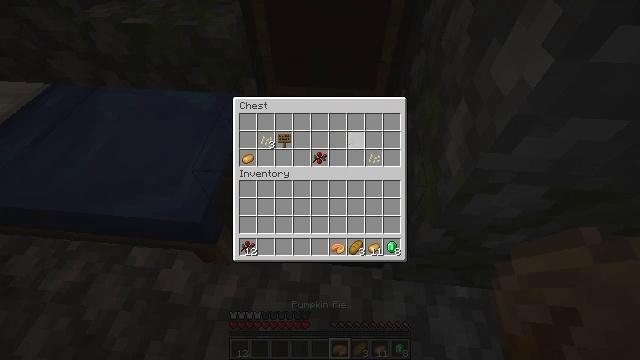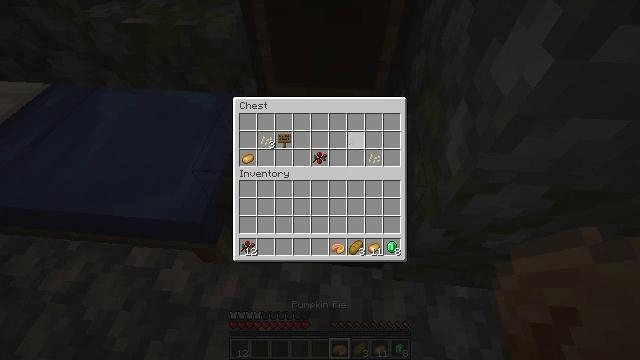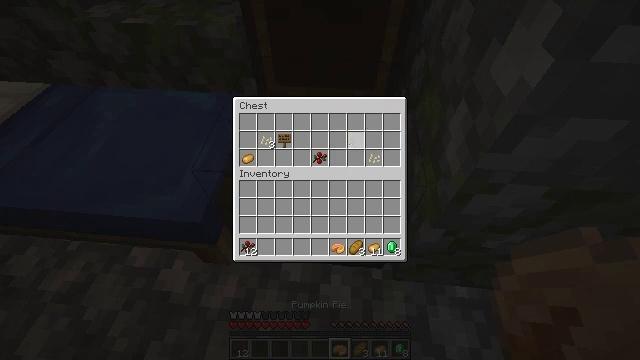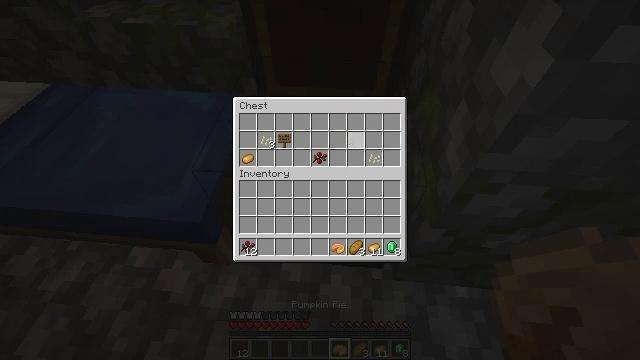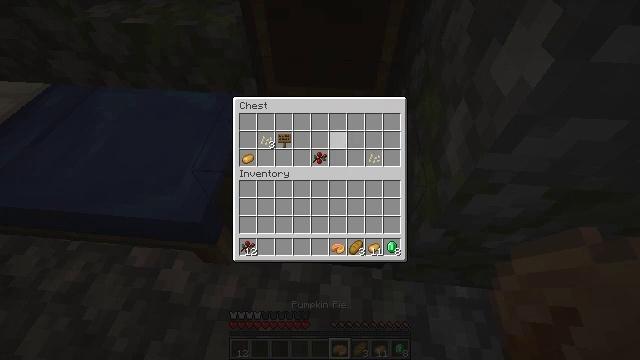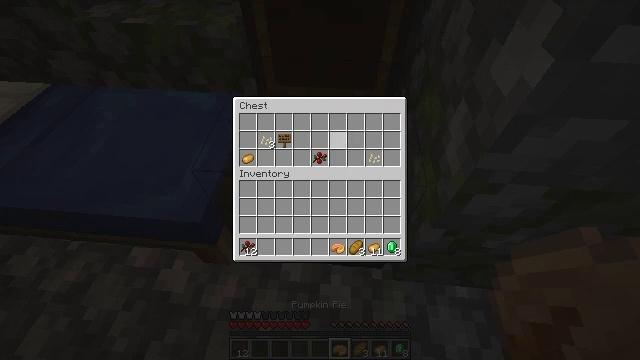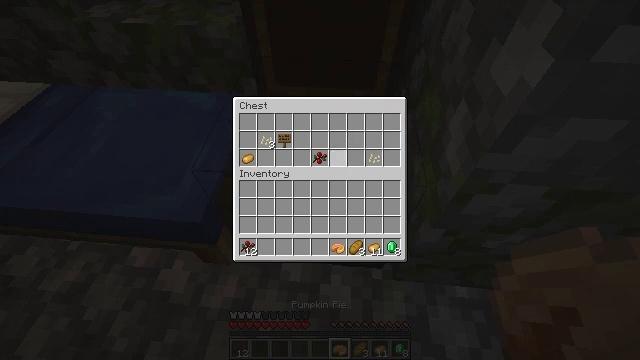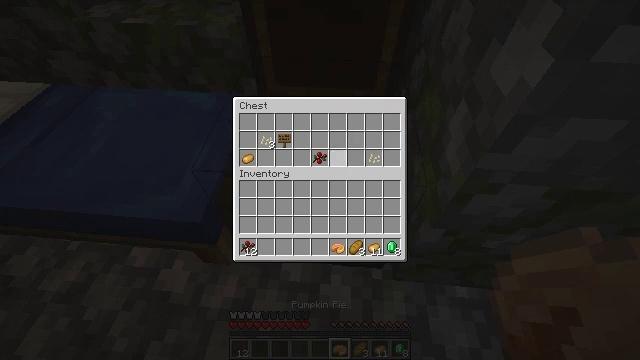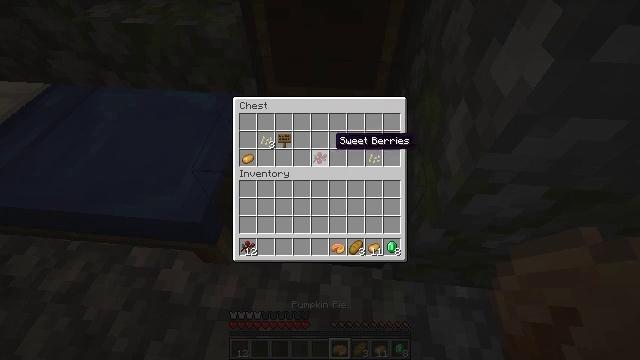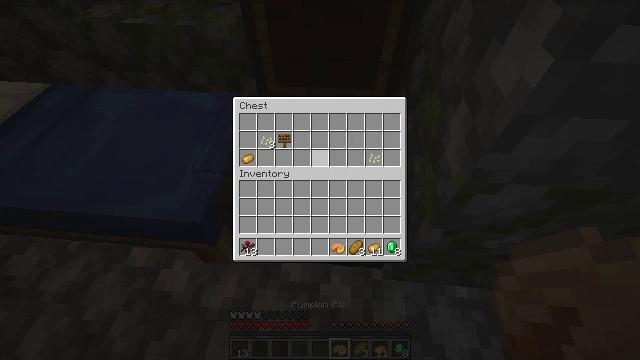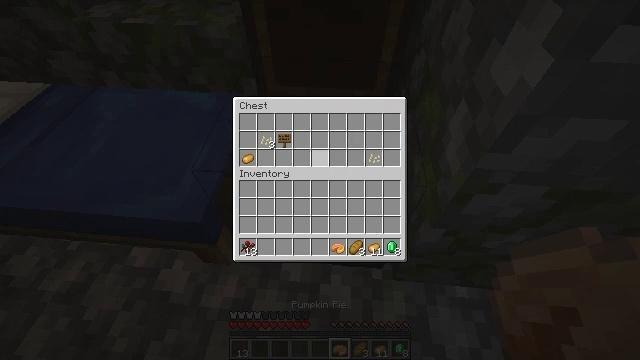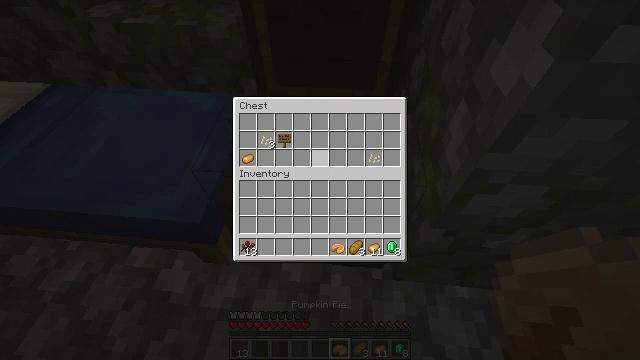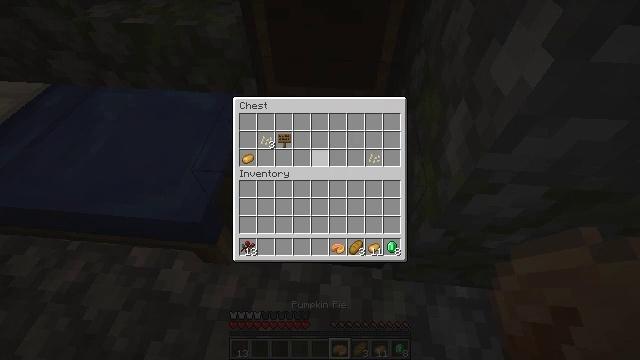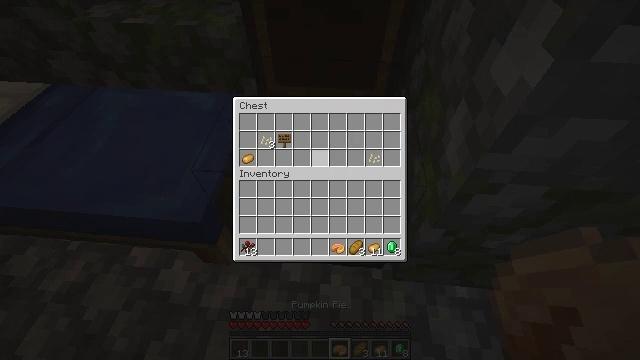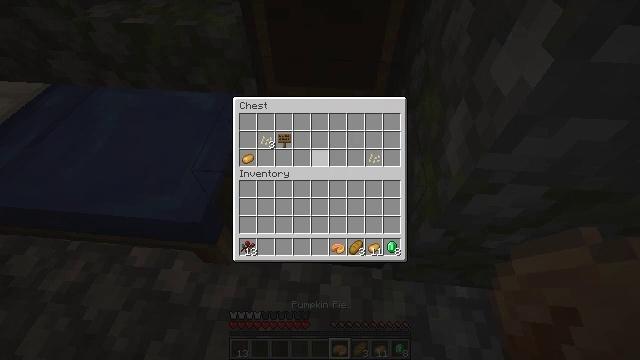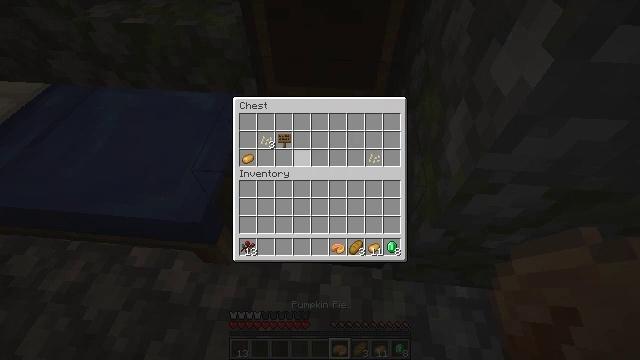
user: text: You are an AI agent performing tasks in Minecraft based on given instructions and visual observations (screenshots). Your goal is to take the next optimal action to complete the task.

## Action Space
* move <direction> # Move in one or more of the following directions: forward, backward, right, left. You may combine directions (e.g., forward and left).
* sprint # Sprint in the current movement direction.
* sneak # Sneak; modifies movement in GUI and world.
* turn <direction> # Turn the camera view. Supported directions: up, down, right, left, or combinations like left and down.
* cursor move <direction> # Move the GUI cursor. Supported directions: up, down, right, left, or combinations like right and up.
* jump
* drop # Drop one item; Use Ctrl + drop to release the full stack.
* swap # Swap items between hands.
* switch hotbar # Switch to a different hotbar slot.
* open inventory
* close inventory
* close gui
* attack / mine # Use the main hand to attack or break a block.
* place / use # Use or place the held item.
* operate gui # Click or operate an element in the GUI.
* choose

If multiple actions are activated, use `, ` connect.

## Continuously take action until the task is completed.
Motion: motion action
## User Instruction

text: Break the purple carpet block.
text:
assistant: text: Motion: sneak, operate gui
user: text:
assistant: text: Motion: sneak, operate gui
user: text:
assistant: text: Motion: sneak
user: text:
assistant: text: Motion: sneak
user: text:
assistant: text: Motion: sneak, cursor move left
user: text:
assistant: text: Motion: sneak
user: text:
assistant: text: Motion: sneak
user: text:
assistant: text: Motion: sneak
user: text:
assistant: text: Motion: sneak, operate gui
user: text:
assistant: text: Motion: sneak, operate gui
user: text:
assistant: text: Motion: sneak, operate gui
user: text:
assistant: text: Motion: sneak
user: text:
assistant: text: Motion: sneak
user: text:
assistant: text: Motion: sneak
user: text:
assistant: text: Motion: sneak, cursor move left
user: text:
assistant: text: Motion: sneak, cursor move left
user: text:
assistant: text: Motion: sneak, cursor move left
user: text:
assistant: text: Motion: sneak, cursor move left
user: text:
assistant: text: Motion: sneak
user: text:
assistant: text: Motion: sneak
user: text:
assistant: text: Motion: sneak
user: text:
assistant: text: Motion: sneak
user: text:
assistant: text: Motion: sneak, operate gui
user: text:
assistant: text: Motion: sneak, operate gui
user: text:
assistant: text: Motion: sneak, operate gui
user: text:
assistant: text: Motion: sneak
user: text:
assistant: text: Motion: sneak
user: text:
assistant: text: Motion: sneak, cursor move right
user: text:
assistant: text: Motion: sneak
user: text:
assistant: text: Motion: sneak